【题型】填空题　【知识点】平面几何　【难度】hard
已知：(1)如图1, 正方形 $ABCD$ 的边长为9, 圆 $B$ 的半径为6, 点 $P$ 是圆 $B$ 上的一个动点, 那么 $PD + \frac{2}{3} PC$ 的最小值为 \_\_\_\_\_\_, $PD - \frac{2}{3} PC$ 的最大值为 \_\_\_\_\_\_。

(2)如图2, 已知菱形 $ABCD$ 的边长为4, $\angle B = 60^\circ$, 圆 $B$ 的半径为2, 点 $P$ 是圆 $B$ 上的一个动点, 那么 $PD + \frac{1}{2} PC$ 的最小值为 \_\_\_\_\_\_, $PD - \frac{1}{2} PC$ 的最大值为 \_\_\_\_\_\_。

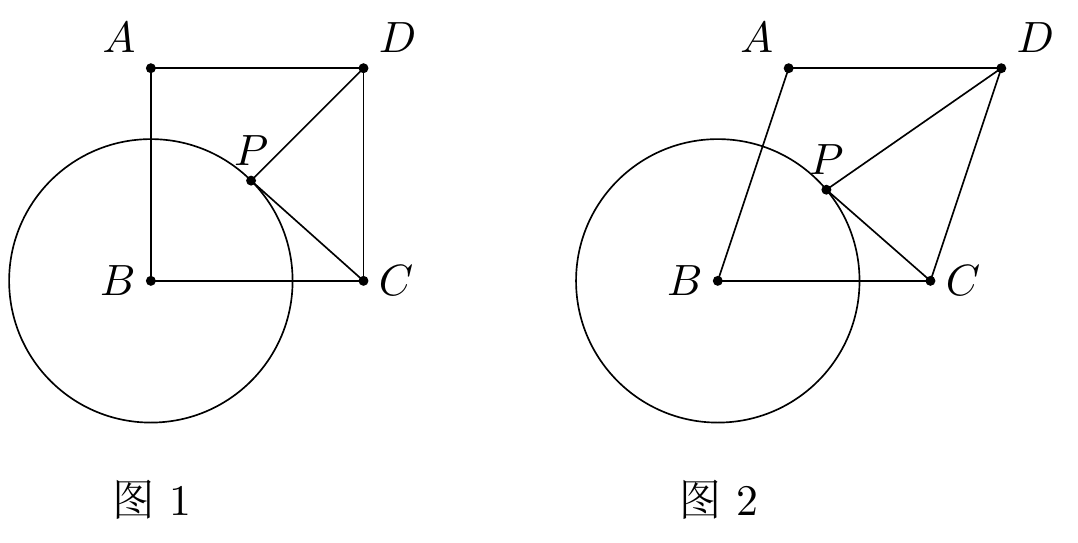
【解答】

(1) 如图3中, 在 $BC$ 上取一点 $G$, 使得 $BG=4$,

$\frac{PB}{BG} = \frac{6}{4} = \frac{3}{2}$, $\frac{BC}{PB} = \frac{9}{6} = \frac{3}{2}$, $\angle PBG = \angle PBC$,

$\therefore$ $\triangle PBG \sim \triangle CBP$, $\therefore$ $\frac{PG}{PC} = \frac{BG}{PB} = \frac{2}{3}$, $\therefore$ $PG = \frac{2}{3} PC$, $\therefore$ $PD + \frac{2}{3} PC = PD + PG$,

$\therefore$ $PD + PG \geq DG$(当且仅当 $G$、$P$、$D$ 共线时取等号), $\therefore$ $PD + PG$ 的最小值为 $DG = \sqrt{5^2 + 9^2} = \sqrt{106}$,

$\therefore$ $PD + \frac{2}{3} PC$ 的最小值为 $\sqrt{106}$, $\therefore$ $PD - \frac{2}{3} PC = PD - PG \leq DG$,

$\therefore$ $PD - \frac{2}{3} PC$ 的最大值为 $\sqrt{106}$, 故答案为：$\sqrt{106}$, $\sqrt{106}$；

(2) 如图4中, 在 $BC$ 上取一点 $G$, 使得 $BG=1$, 作 $DF \perp BC$ 交于点 $F$,

$\frac{PB}{BG} = \frac{2}{1} = 2$, $\frac{BC}{PB} = \frac{4}{2} = 2$, $\angle PBG = \angle PBC$,

$\therefore$ $\triangle PBG \sim \triangle CBP$, $\therefore$ $\frac{PG}{PC} = \frac{BG}{PB} = \frac{1}{2}$, $\therefore$ $PG = \frac{1}{2} PC$, $\therefore$ $PD + \frac{1}{2} PC = PD + PG$,

$\therefore$ $PD + PG \geq DG$(当且仅当 $G$、$P$、$D$ 共线时取等号),

$\therefore$ $PD + PG$ 的最小值为 $DG$, $\therefore$ $PD + \frac{1}{2} PC$ 的最小值为 $DG$,

在 $Rt\triangle CDF$ 中, $\angle DCF = 60^\circ$, $CD = 4$, $\therefore$ $DF = CD \cdot \sin 60^\circ = 2\sqrt{3}$, $CF = 2$,

在 $Rt\triangle GDF$ 中, $DG = \sqrt{(2\sqrt{3})^2 + 5^2} = \sqrt{37}$, $\therefore$ $PD + \frac{1}{2} PC$ 的最小值为 $\sqrt{37}$,

$\therefore$ $PD - \frac{1}{2} PC = PD - PG \leq DG$, $\therefore$ $PD - \frac{1}{2} PC$ 的最大值为 $\sqrt{37}$, 故答案为：$\sqrt{37}$, $\sqrt{37}$。
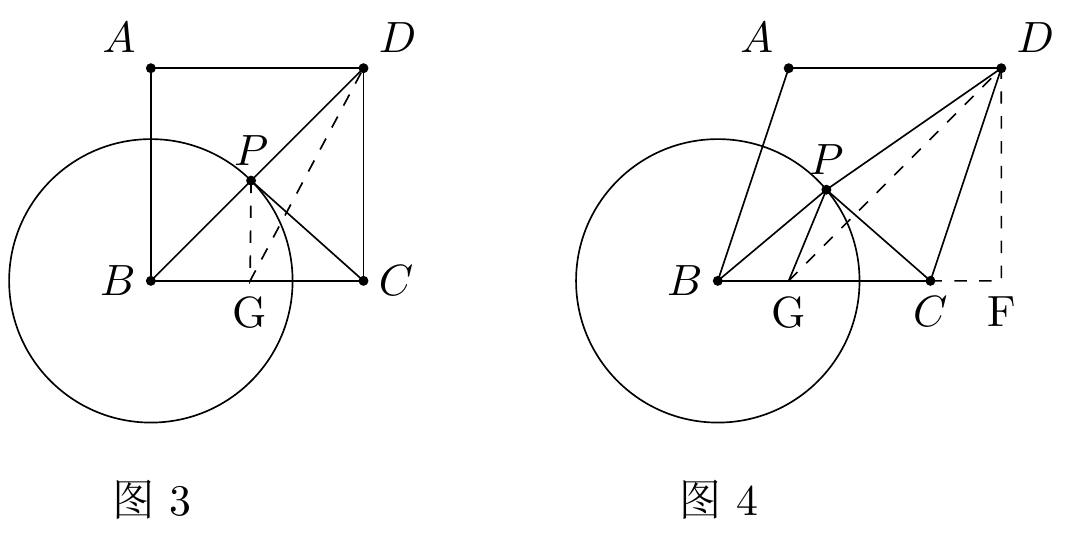